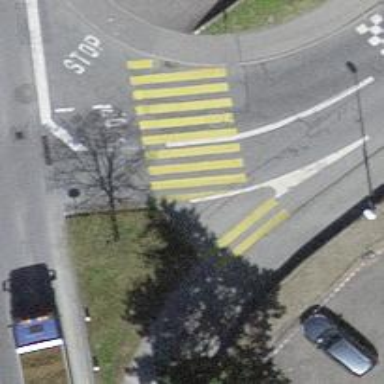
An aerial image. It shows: Footway with zebra crossing.